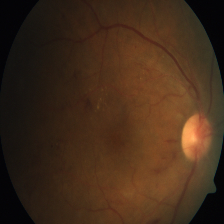
Diabetic retinopathy grade: Severe